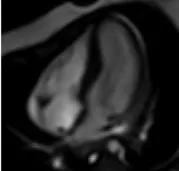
Cardiac MRI: obstructive hypertrophic cardiomyopathy with heterogeneous left ventricular hypertrophy. Cardiac magnetic resonance cine images from mid-ventricular short-axis and four-chamber views at end-diastole.
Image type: radiology (mri)